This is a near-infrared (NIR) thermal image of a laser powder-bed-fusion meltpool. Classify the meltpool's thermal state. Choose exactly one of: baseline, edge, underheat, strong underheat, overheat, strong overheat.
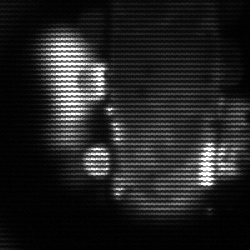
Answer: strong underheat